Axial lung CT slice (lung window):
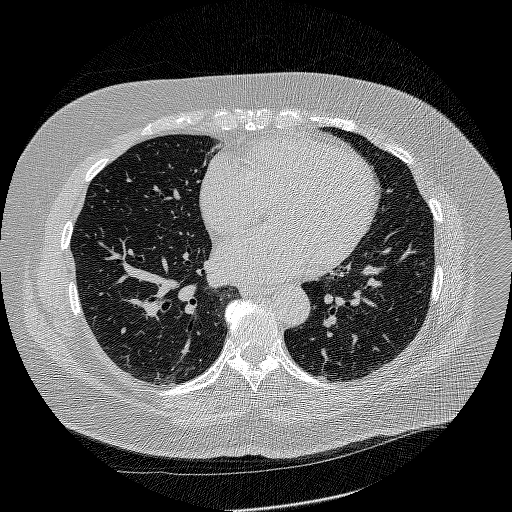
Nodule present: no